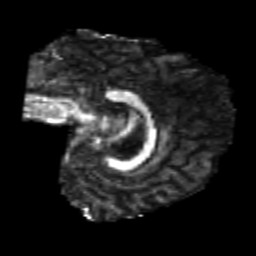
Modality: FA
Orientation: sagittal
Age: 20
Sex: male
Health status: healthy
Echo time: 0.074 s